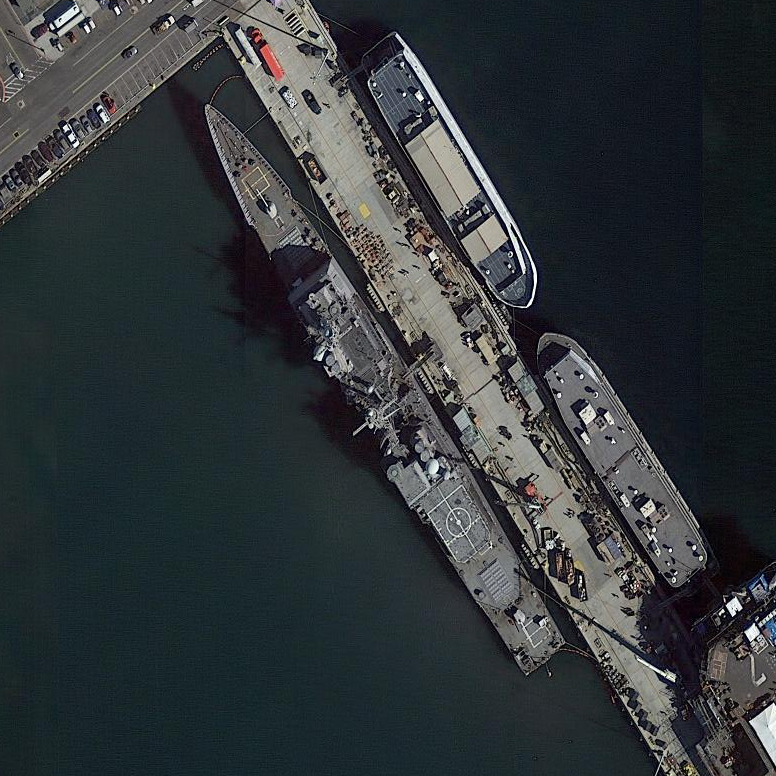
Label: cruiser